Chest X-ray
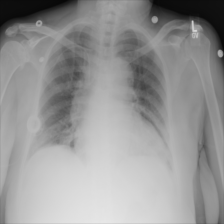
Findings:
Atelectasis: negative
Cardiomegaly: negative
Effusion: negative
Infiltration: negative
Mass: negative
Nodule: negative
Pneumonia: negative
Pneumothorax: negative
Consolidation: negative
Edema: negative
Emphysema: negative
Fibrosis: negative
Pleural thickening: negative
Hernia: negative